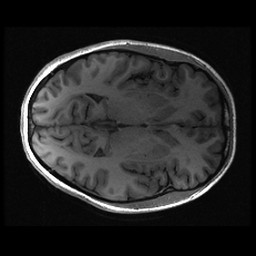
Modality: T1w
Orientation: axial
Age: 25
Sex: female